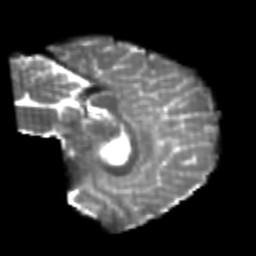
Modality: T2w
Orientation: sagittal
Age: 26
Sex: male
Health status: healthy
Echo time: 0.074 s